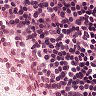
Metastatic tissue present: no